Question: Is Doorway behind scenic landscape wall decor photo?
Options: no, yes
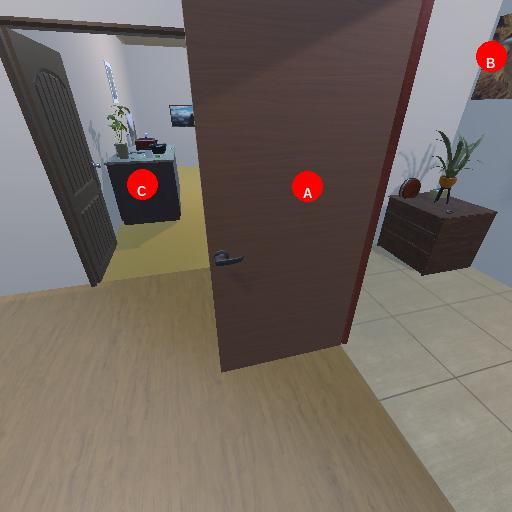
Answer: no